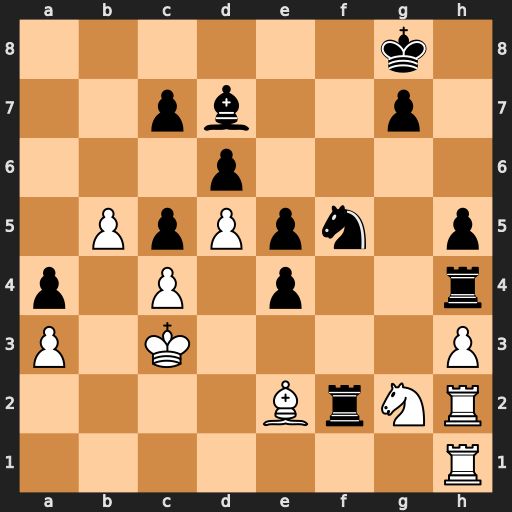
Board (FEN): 6k1/2pb2p1/3p4/1PpPpn1p/p1P1p2r/P1K4P/4BrNR/7R
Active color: w
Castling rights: -
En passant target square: -
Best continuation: Nxh4 Rxh2 Rxh2